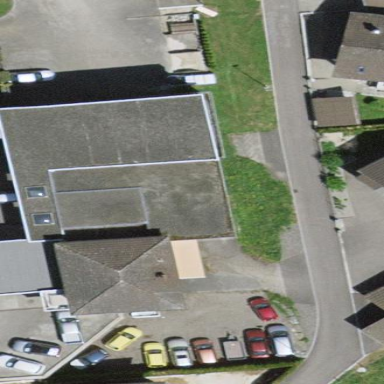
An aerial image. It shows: Building.